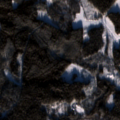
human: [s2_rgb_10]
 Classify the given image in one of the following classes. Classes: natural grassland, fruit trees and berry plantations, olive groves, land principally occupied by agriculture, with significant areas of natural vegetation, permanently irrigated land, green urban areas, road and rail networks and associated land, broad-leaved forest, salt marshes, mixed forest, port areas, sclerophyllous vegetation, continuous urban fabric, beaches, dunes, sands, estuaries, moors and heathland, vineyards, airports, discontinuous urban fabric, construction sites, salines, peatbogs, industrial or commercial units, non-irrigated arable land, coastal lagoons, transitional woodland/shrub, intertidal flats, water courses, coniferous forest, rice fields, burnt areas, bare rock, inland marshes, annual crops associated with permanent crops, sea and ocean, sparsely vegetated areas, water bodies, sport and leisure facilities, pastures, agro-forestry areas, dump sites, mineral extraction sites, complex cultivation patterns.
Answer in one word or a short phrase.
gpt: coniferous forest, mixed forest, transitional woodland/shrub